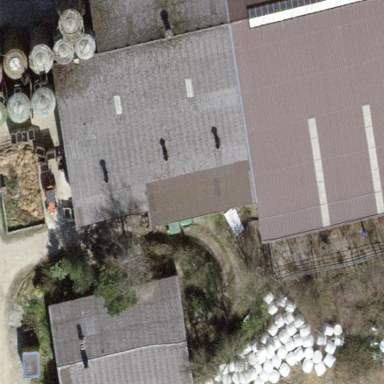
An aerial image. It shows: Farmyard area.